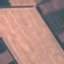
Land use / land cover class: AnnualCrop